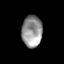
Tissue: skin
Cell type: Epithelial cells
Senescence score: 0.2167
Nuclear area (px): 641
Mean DAPI intensity: 146.367